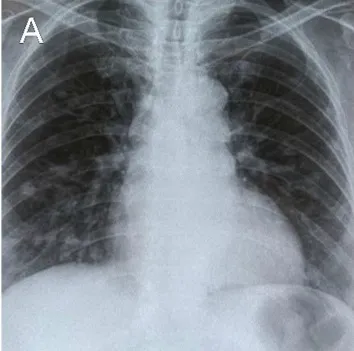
Chest X-ray showed multiple metastatic nodules.
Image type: radiology (x_ray)